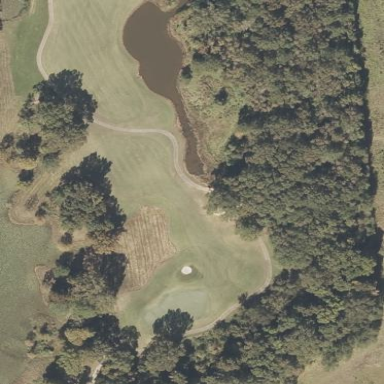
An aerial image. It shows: Grassy area designated as golf fairway.